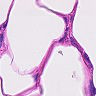
Metastatic tissue present: no